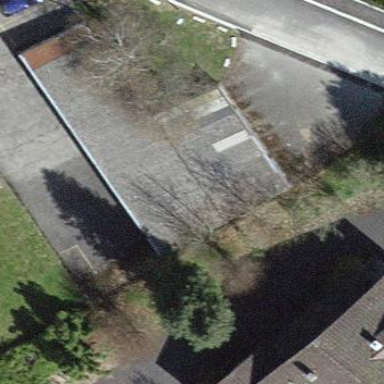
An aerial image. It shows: Group of garages.